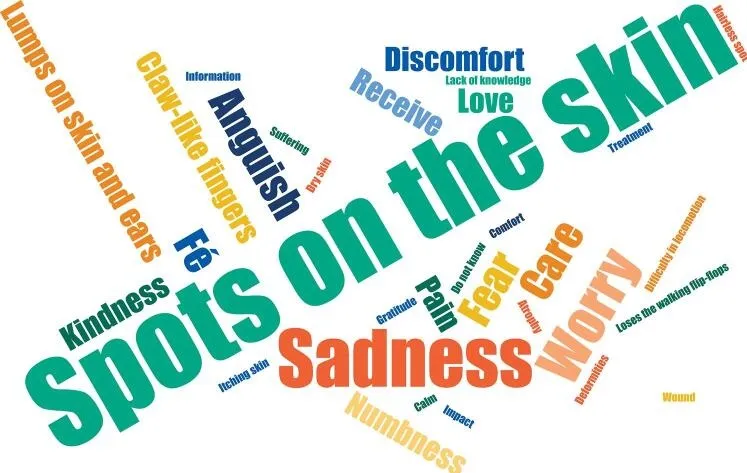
Answers of ACS and ACE to the question "How to recognize a person suspected of leprosy", municipalities in the southwest of Bahia, 2019-2020.
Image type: chart (chart)